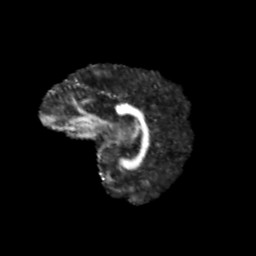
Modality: FA
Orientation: sagittal
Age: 12
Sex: female
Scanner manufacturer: siemens
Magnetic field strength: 3 T
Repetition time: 3.8 s
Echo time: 0.07 s